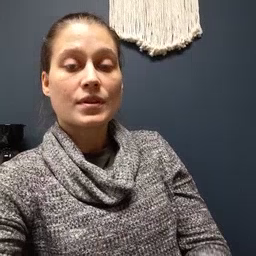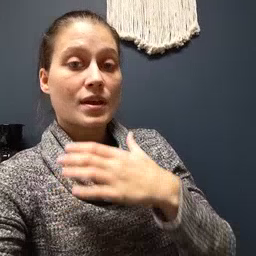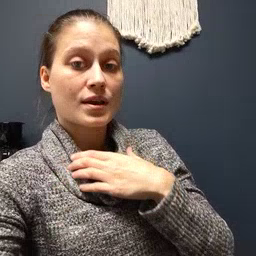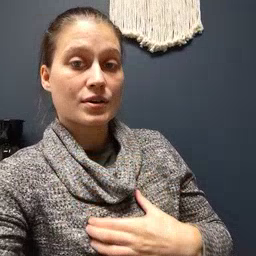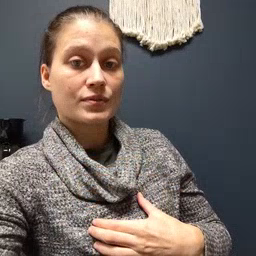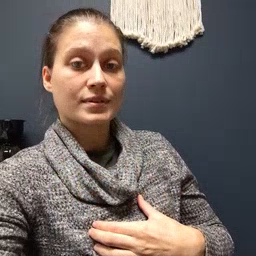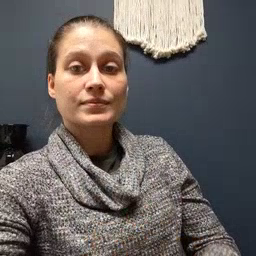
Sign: hungry